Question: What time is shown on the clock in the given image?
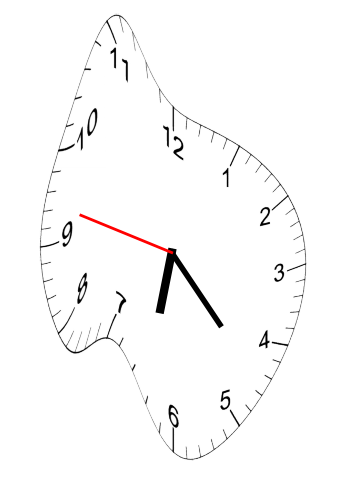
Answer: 06:22:47